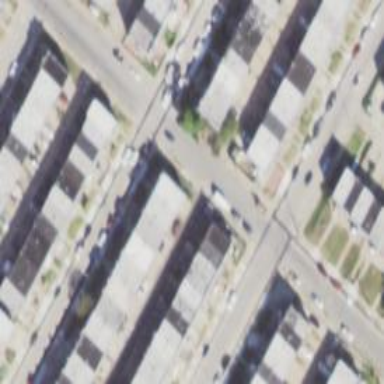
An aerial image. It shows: Alleyway designated as service road.